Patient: sex F, age 64
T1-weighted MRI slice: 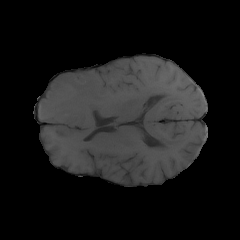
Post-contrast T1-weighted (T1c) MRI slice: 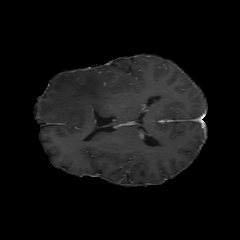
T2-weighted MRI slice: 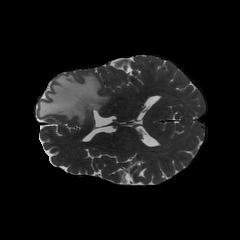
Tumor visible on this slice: yes
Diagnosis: Glioblastoma, IDH-wildtype
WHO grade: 4